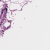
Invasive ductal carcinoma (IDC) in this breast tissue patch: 0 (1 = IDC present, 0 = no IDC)